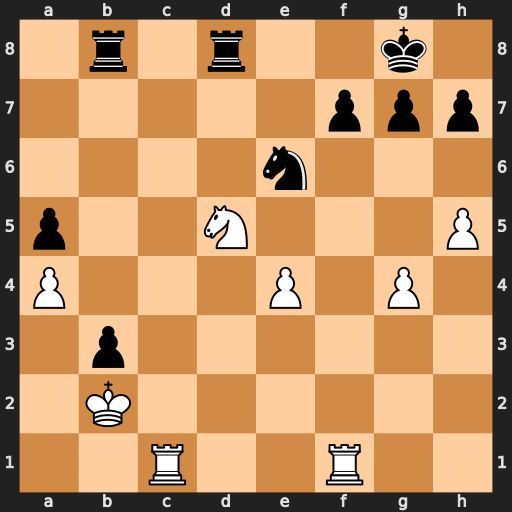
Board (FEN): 1r1r2k1/5ppp/4n3/p2N3P/P3P1P1/1p6/1K6/2R2R2
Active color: w
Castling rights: -
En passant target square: -
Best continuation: Ne7+ Kf8 Nc6 Rd2+ Kc3 Ra2 Nxb8